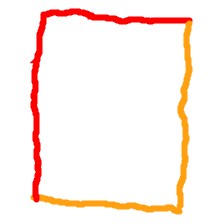
Shape: rectangle